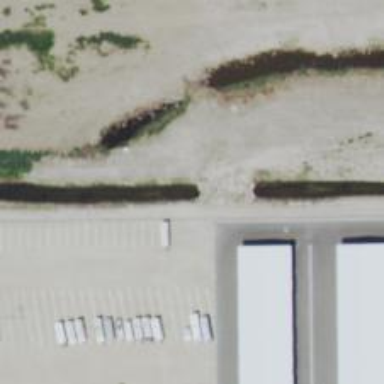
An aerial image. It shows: Culvert tunnel crossing over canal.